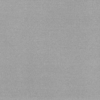
Label: dusty